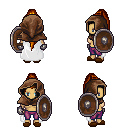
a pixel art fantasy rpg character, female body template, human, tanned skin, white cape, magenta pants, dark blonde extra-long topknot hairstyle, cloth hood, metal gloves, brown slippers, shield, four views (front, back, left, right), 2x2 character sprite sheet, small pixel art, hard edges, no anti-aliasing